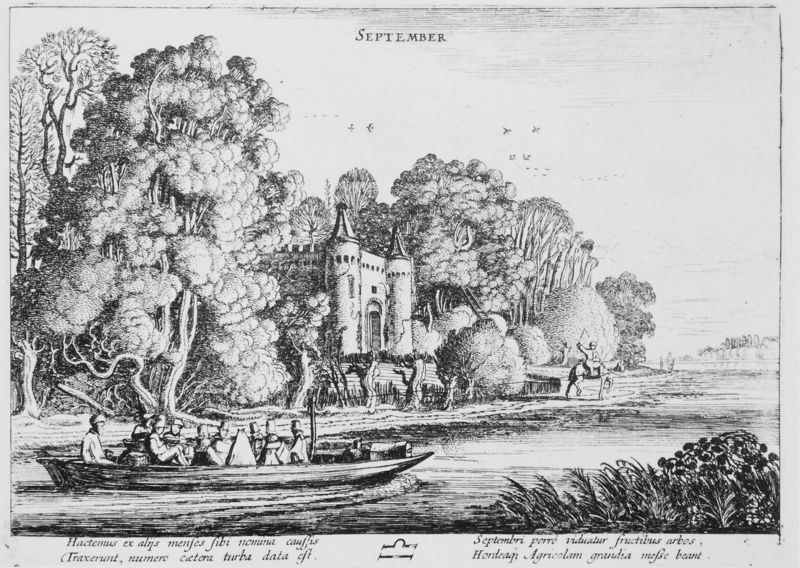
Titel: Die zwölf Monate III
Künstler: Jan van de Velde
Schlagwörter: baum, mann, vogel, wasser, bäume, fluss, landschaft, menschen, ufer, zeichnung, gebäude, gras, schloss, schilf, vögel, personen, pflanzen, wald, boot, kahn, pferd, reiter, turm, schrift, wellen, inschrift, burg, seil, druck, holzstich, radierung, stich, text, peitsche, knorrig, september, monat, gruß